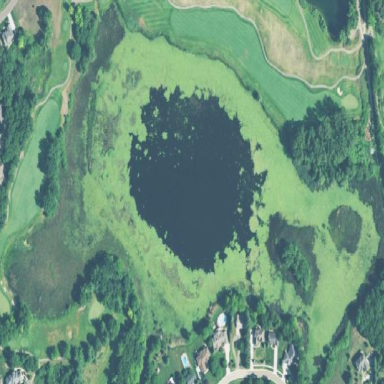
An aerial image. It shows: Water hazard on golf course. The hazard is natural water feature.